Question: I'm working on a simple implementation of <URL>.
'''
import folium
map_1 = folium.Map(location=[45.372, -<PHONE>], zoom_start=12,
tiles='Stamen Terrain')
map_1.simple_marker([45.3288, -<PHONE>], popup='Mt. Hood Meadows')
map_1.simple_marker([45.3311, -<PHONE>], popup='Timberline Lodge')
map_1.create_map(path='mthood.html')
'''
I can include HTML in the popup, but I'd like to embed a webpage. Here is my mock-up.

Is it possible?
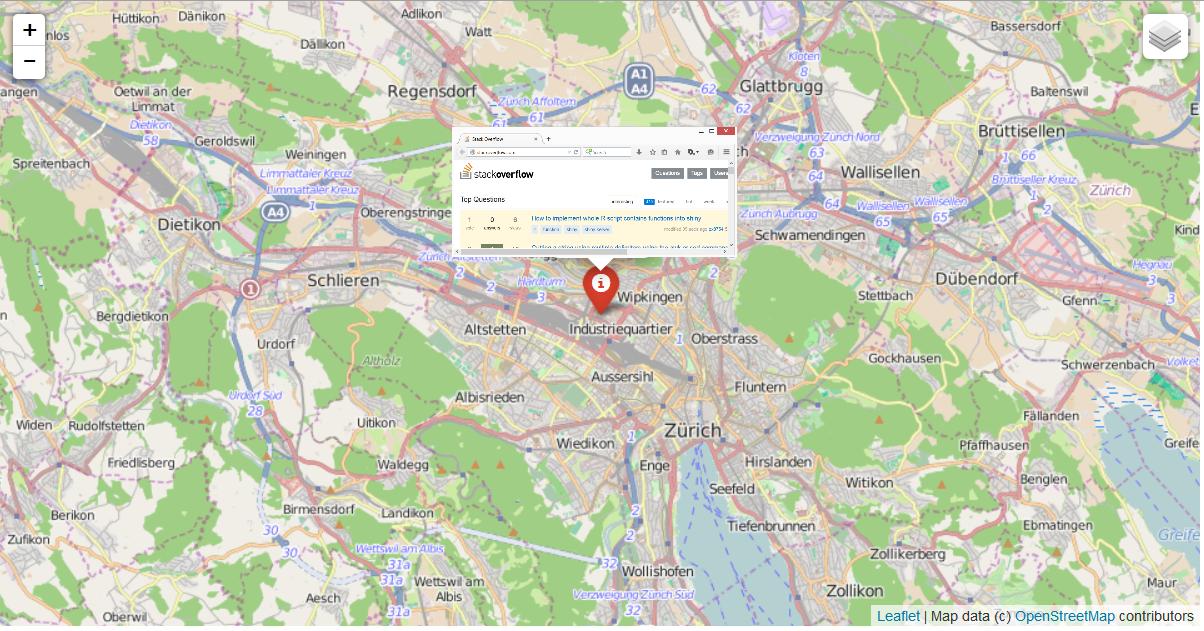
Answer: Here a quick example of how I proceed :
'''
def get_frame(url,width,height):
html = """
<!doctype html>
<html>
<iframe id="myIFrame" width="{}" height="{}" src={}""".format(width,height,url) + """ frameborder="0"></iframe>
<script type="text/javascript">
var resizeIFrame = function(event) {
var loc = document.location;
if (event.origin != loc.protocol + '//' + loc.host) return;
var myIFrame = document.getElementById('myIFrame');
if (myIFrame) {
myIFrame.style.height = event.data.h + "px";
myIFrame.style.width = event.data.w + "px";
}
};
if (window.addEventListener) {
window.addEventListener("message", resizeIFrame, false);
} else if (window.attachEvent) {
window.attachEvent("onmessage", resizeIFrame);
}
</script>
</html>"""
popup = get_frame(url,
width,
height)
marker = folium.CircleMarker([lat,lon],
radius=radius,
color='#3186cc',
fill_color = '#3186cc',
popup=popup)
marker.add_to(map)
iframe = folium.element.IFrame(html=html,width=width,height=height)
popup = folium.Popup(iframe,max_width=width)
return popup
'''
I took the script from <URL>, and you can check running the code snippet
'''
<!DOCTYPE html>
<head>
<meta http-equiv="content-type" content="text/html; charset=UTF-8" />
<script src="https://cdnjs.cloudflare.com/ajax/libs/leaflet/0.7.3/leaflet.js"></script>
<script src="https://ajax.googleapis.com/ajax/libs/jquery/1.11.1/jquery.min.js"></script>
<script src="https://maxcdn.bootstrapcdn.com/bootstrap/3.2.0/js/bootstrap.min.js"></script>
<script src="https://rawgithub.com/lvoogdt/Leaflet.awesome-markers/2.0/develop/dist/leaflet.awesome-markers.js"></script>
<script src="https://cdnjs.cloudflare.com/ajax/libs/leaflet.markercluster/0.4.0/leaflet.markercluster-src.js"></script>
<script src="https://cdnjs.cloudflare.com/ajax/libs/leaflet.markercluster/0.4.0/leaflet.markercluster.js"></script>
<link rel="stylesheet" href="https://cdnjs.cloudflare.com/ajax/libs/leaflet/0.7.3/leaflet.css" />
<link rel="stylesheet" href="https://maxcdn.bootstrapcdn.com/bootstrap/3.2.0/css/bootstrap.min.css" />
<link rel="stylesheet" href="https://maxcdn.bootstrapcdn.com/bootstrap/3.2.0/css/bootstrap-theme.min.css" />
<link rel="stylesheet" href="https://maxcdn.bootstrapcdn.com/font-awesome/4.1.0/css/font-awesome.min.css" />
<link rel="stylesheet" href="https://rawgit.com/lvoogdt/Leaflet.awesome-markers/2.0/develop/dist/leaflet.awesome-markers.css" />
<link rel="stylesheet" href="https://cdnjs.cloudflare.com/ajax/libs/leaflet.markercluster/0.4.0/MarkerCluster.Default.css" />
<link rel="stylesheet" href="https://cdnjs.cloudflare.com/ajax/libs/leaflet.markercluster/0.4.0/MarkerCluster.css" />
<link rel="stylesheet" href="https://raw.githubusercontent.com/python-visualization/folium/master/folium/templates/leaflet.awesome.rotate.css" />
<style>
html, body {
width: 100%;
height: 100%;
margin: 0;
padding: 0;
}
#map {
position:absolute;
top:0;
bottom:0;
right:0;
left:0;
}
</style>
<style> #map_b2063da716d14361b72b0f9a50315884 {
position : relative;
width : 100.0%;
height: 100.0%;
left: 0.0%;
top: 0.0%;
}
</style>
</head>
<body>
<div class="folium-map" id="map_b2063da716d14361b72b0f9a50315884" ></div>
</body>
<script>
var southWest = L.latLng(-90, -180);
var northEast = L.latLng(90, 180);
var bounds = L.latLngBounds(southWest, northEast);
var map_b2063da716d14361b72b0f9a50315884 = L.map('map_b2063da716d14361b72b0f9a50315884', {
center:[37.38583,-5.99306],
zoom: 12,
maxBounds: bounds,
layers: [],
crs: L.CRS.EPSG3857
});
var tile_layer_b2761496c65d46bf86a90b028be4d5f1 = L.tileLayer(
'https://{s}.tile.openstreetmap.org/{z}/{x}/{y}.png',
{
maxZoom: 18,
minZoom: 1,
attribution: 'Data by <a href="http://openstreetmap.org">OpenStreetMap</a>, under <a href="http://www.openstreetmap.org/copyright">ODbL</a>.',
detectRetina: false
}
).addTo(map_b2063da716d14361b72b0f9a50315884);
var circle_marker_16be3d0af1084adbbb743bb146162d55 = L.circle(
[37.38376,-5.9914],
20,
{
color: '#3186cc',
fillColor: '#3186cc',
fillOpacity: 0.6
}
)
.addTo(map_b2063da716d14361b72b0f9a50315884);
var popup_0146596d5713425b90dd89b1beb77099 = L.popup({maxWidth: '800'});
var i_frame_8bf40a55fcf94c2aae94317c7c942f95 = $('<iframe src="data:text/html;base64,CiAgICAgICAgCiAgICAgICAgICAgICAKICAgICAgICAgICAgPCFkb2N0eXBlIGh0bWw+CiAgICAgICAgPGh0bWw+CiAgICAgICAgPGlmcmFtZSBpZD0ibXlJRnJhbWUiIHdpZHRoPSI4MDAiIGhlaWdodD0iNTAwIiBzcmM9aHR0cHM6Ly9lbi53aWtpcGVkaWEub3JnL3dpa2kvU2V2aWxsZV9DYXRoZWRyYWwgZnJhbWVib3JkZXI9IjAiPjwvaWZyYW1lPgogICAgICAgIDxzY3JpcHQgdHlwZT0idGV4dC9qYXZhc2NyaXB0Ij4KICAgICAgICB2YXIgcmVzaXplSUZyYW1lID0gZnVuY3Rpb24oZXZlbnQpIHsKICAgICAgICAgICAgdmFyIGxvYyA9IGRvY3VtZW50LmxvY2F0aW9uOwogICAgICAgICAgICBpZiAoZXZlbnQub3JpZ2luICE9IGxvYy5wcm90b2NvbCArICcvLycgKyBsb2MuaG9zdCkgcmV0dXJuOwogICAgICAgICAgICAKICAgICAgICAgICAgdmFyIG15SUZyYW1lID0gZG9jdW1lbnQuZ2V0RWxlbWVudEJ5SWQoJ215SUZyYW1lJyk7CiAgICAgICAgICAgIGlmIChteUlGcmFtZSkgewogICAgICAgICAgICAgICAgbXlJRnJhbWUuc3R5bGUuaGVpZ2h0ID0gZXZlbnQuZGF0YS5oICsgInB4IjsKICAgICAgICAgICAgICAgIG15SUZyYW1lLnN0eWxlLndpZHRoICA9IGV2ZW50LmRhdGEudyArICJweCI7CiAgICAgICAgICAgIH0KICAgICAgICB9OwogICAgICAgIGlmICh3aW5kb3cuYWRkRXZlbnRMaXN0ZW5lcikgewogICAgICAgICAgICB3aW5kb3cuYWRkRXZlbnRMaXN0ZW5lcigibWVzc2FnZSIsIHJlc2l6ZUlGcmFtZSwgZmFsc2UpOwogICAgICAgIH0gZWxzZSBpZiAod2luZG93LmF0dGFjaEV2ZW50KSB7CiAgICAgICAgICAgIHdpbmRvdy5hdHRhY2hFdmVudCgib25tZXNzYWdlIiwgcmVzaXplSUZyYW1lKTsKICAgICAgICB9CiAgICAgICAgPC9zY3JpcHQ+CiAgICAgICAgPC9odG1sPgogICAgICAgIAogICAgICAgIA==" width="800" height="500"></iframe>')[0];
popup_0146596d5713425b90dd89b1beb77099.setContent(i_frame_8bf40a55fcf94c2aae94317c7c942f95);
circle_marker_16be3d0af1084adbbb743bb146162d55.bindPopup(popup_0146596d5713425b90dd89b1beb77099);
var circle_marker_0211ff4767b34184ad4c663e0b1d729c = L.circle(
[37.383889,-5.991389],
20,
{
color: '#3186cc',
fillColor: '#3186cc',
fillOpacity: 0.6
}
)
.addTo(map_b2063da716d14361b72b0f9a50315884);
var popup_b92b5fd312c94c00984279d5b1b86f69 = L.popup({maxWidth: '800'});
var i_frame_2d42c75caa4245a59d6f07b1c9212cc8 = $('<iframe src="data:text/html;base64,CiAgICAgICAgCiAgICAgICAgICAgICAKICAgICAgICAgICAgPCFkb2N0eXBlIGh0bWw+CiAgICAgICAgPGh0bWw+CiAgICAgICAgPGlmcmFtZSBpZD0ibXlJRnJhbWUiIHdpZHRoPSI4MDAiIGhlaWdodD0iNTAwIiBzcmM9aHR0cHM6Ly9lbi53aWtpcGVkaWEub3JnL3dpa2kvQWxjwod6YXJfb2ZfU2V2aWxsZSBmcmFtZWJvcmRlcj0iMCI+PC9pZnJhbWU+CiAgICAgICAgPHNjcmlwdCB0eXBlPSJ0ZXh0L2phdmFzY3JpcHQiPgogICAgICAgIHZhciByZXNpemVJRnJhbWUgPSBmdW5jdGlvbihldmVudCkgewogICAgICAgICAgICB2YXIgbG9jID0gZG9jdW1lbnQubG9jYXRpb247CiAgICAgICAgICAgIGlmIChldmVudC5vcmlnaW4gIT0gbG9jLnByb3RvY29sICsgJy8vJyArIGxvYy5ob3N0KSByZXR1cm47CiAgICAgICAgICAgIAogICAgICAgICAgICB2YXIgbXlJRnJhbWUgPSBkb2N1bWVudC5nZXRFbGVtZW50QnlJZCgnbXlJRnJhbWUnKTsKICAgICAgICAgICAgaWYgKG15SUZyYW1lKSB7CiAgICAgICAgICAgICAgICBteUlGcmFtZS5zdHlsZS5oZWlnaHQgPSBldmVudC5kYXRhLmggKyAicHgiOwogICAgICAgICAgICAgICAgbXlJRnJhbWUuc3R5bGUud2lkdGggID0gZXZlbnQuZGF0YS53ICsgInB4IjsKICAgICAgICAgICAgfQogICAgICAgIH07CiAgICAgICAgaWYgKHdpbmRvdy5hZGRFdmVudExpc3RlbmVyKSB7CiAgICAgICAgICAgIHdpbmRvdy5hZGRFdmVudExpc3RlbmVyKCJtZXNzYWdlIiwgcmVzaXplSUZyYW1lLCBmYWxzZSk7CiAgICAgICAgfSBlbHNlIGlmICh3aW5kb3cuYXR0YWNoRXZlbnQpIHsKICAgICAgICAgICAgd2luZG93LmF0dGFjaEV2ZW50KCJvbm1lc3NhZ2UiLCByZXNpemVJRnJhbWUpOwogICAgICAgIH0KICAgICAgICA8L3NjcmlwdD4KICAgICAgICA8L2h0bWw+CiAgICAgICAgCiAgICAgICAg" width="800" height="500"></iframe>')[0];
popup_b92b5fd312c94c00984279d5b1b86f69.setContent(i_frame_2d42c75caa4245a59d6f07b1c9212cc8);
circle_marker_0211ff4767b34184ad4c663e0b1d729c.bindPopup(popup_b92b5fd312c94c00984279d5b1b86f69);
var circle_marker_4cc91c97e25a4456b822e55f4ecb1549 = L.circle(
[37.384,-5.992],
20,
{
color: '#3186cc',
fillColor: '#3186cc',
fillOpacity: 0.6
}
)
.addTo(map_b2063da716d14361b72b0f9a50315884);
var popup_0b953df7a418459c8e72e0f5c1b0bb87 = L.popup({maxWidth: '800'});
var i_frame_d059900a061a4549b59097ff5ee8b4d0 = $('<iframe src="data:text/html;base64,CiAgICAgICAgCiAgICAgICAgICAgICAKICAgICAgICAgICAgPCFkb2N0eXBlIGh0bWw+CiAgICAgICAgPGh0bWw+CiAgICAgICAgPGlmcmFtZSBpZD0ibXlJRnJhbWUiIHdpZHRoPSI4MDAiIGhlaWdodD0iNTAwIiBzcmM9aHR0cHM6Ly9lbi53aWtpcGVkaWEub3JnL3dpa2kvR2VuZXJhbF9BcmNoaXZlX29mX3RoZV9JbmRpZXMgZnJhbWVib3JkZXI9IjAiPjwvaWZyYW1lPgogICAgICAgIDxzY3JpcHQgdHlwZT0idGV4dC9qYXZhc2NyaXB0Ij4KICAgICAgICB2YXIgcmVzaXplSUZyYW1lID0gZnVuY3Rpb24oZXZlbnQpIHsKICAgICAgICAgICAgdmFyIGxvYyA9IGRvY3VtZW50LmxvY2F0aW9uOwogICAgICAgICAgICBpZiAoZXZlbnQub3JpZ2luICE9IGxvYy5wcm90b2NvbCArICcvLycgKyBsb2MuaG9zdCkgcmV0dXJuOwogICAgICAgICAgICAKICAgICAgICAgICAgdmFyIG15SUZyYW1lID0gZG9jdW1lbnQuZ2V0RWxlbWVudEJ5SWQoJ215SUZyYW1lJyk7CiAgICAgICAgICAgIGlmIChteUlGcmFtZSkgewogICAgICAgICAgICAgICAgbXlJRnJhbWUuc3R5bGUuaGVpZ2h0ID0gZXZlbnQuZGF0YS5oICsgInB4IjsKICAgICAgICAgICAgICAgIG15SUZyYW1lLnN0eWxlLndpZHRoICA9IGV2ZW50LmRhdGEudyArICJweCI7CiAgICAgICAgICAgIH0KICAgICAgICB9OwogICAgICAgIGlmICh3aW5kb3cuYWRkRXZlbnRMaXN0ZW5lcikgewogICAgICAgICAgICB3aW5kb3cuYWRkRXZlbnRMaXN0ZW5lcigibWVzc2FnZSIsIHJlc2l6ZUlGcmFtZSwgZmFsc2UpOwogICAgICAgIH0gZWxzZSBpZiAod2luZG93LmF0dGFjaEV2ZW50KSB7CiAgICAgICAgICAgIHdpbmRvdy5hdHRhY2hFdmVudCgib25tZXNzYWdlIiwgcmVzaXplSUZyYW1lKTsKICAgICAgICB9CiAgICAgICAgPC9zY3JpcHQ+CiAgICAgICAgPC9odG1sPgogICAgICAgIAogICAgICAgIA==" width="800" height="500"></iframe>')[0];
popup_0b953df7a418459c8e72e0f5c1b0bb87.setContent(i_frame_d059900a061a4549b59097ff5ee8b4d0);
circle_marker_4cc91c97e25a4456b822e55f4ecb1549.bindPopup(popup_0b953df7a418459c8e72e0f5c1b0bb87);
var circle_marker_f36b000114d34c4480c0e3874b3a1aff = L.circle(
[37.3925,-5.999722],
20,
{
color: '#3186cc',
fillColor: '#3186cc',
fillOpacity: 0.6
}
)
.addTo(map_b2063da716d14361b72b0f9a50315884);
var popup_8b33998389c647748a4b7f558db9086f = L.popup({maxWidth: '800'});
var i_frame_37f9728e7129448d8421dadcc3a5a7e7 = $('<iframe src="data:text/html;base64,CiAgICAgICAgCiAgICAgICAgICAgICAKICAgICAgICAgICAgPCFkb2N0eXBlIGh0bWw+CiAgICAgICAgPGh0bWw+CiAgICAgICAgPGlmcmFtZSBpZD0ibXlJRnJhbWUiIHdpZHRoPSI4MDAiIGhlaWdodD0iNTAwIiBzcmM9aHR0cHM6Ly9lbi53aWtpcGVkaWEub3JnL3dpa2kvTXVzZXVtX29mX0ZpbmVfQXJ0c19vZl9TZXZpbGxlIGZyYW1lYm9yZGVyPSIwIj48L2lmcmFtZT4KICAgICAgICA8c2NyaXB0IHR5cGU9InRleHQvamF2YXNjcmlwdCI+CiAgICAgICAgdmFyIHJlc2l6ZUlGcmFtZSA9IGZ1bmN0aW9uKGV2ZW50KSB7CiAgICAgICAgICAgIHZhciBsb2MgPSBkb2N1bWVudC5sb2NhdGlvbjsKICAgICAgICAgICAgaWYgKGV2ZW50Lm9yaWdpbiAhPSBsb2MucHJvdG9jb2wgKyAnLy8nICsgbG9jLmhvc3QpIHJldHVybjsKICAgICAgICAgICAgCiAgICAgICAgICAgIHZhciBteUlGcmFtZSA9IGRvY3VtZW50LmdldEVsZW1lbnRCeUlkKCdteUlGcmFtZScpOwogICAgICAgICAgICBpZiAobXlJRnJhbWUpIHsKICAgICAgICAgICAgICAgIG15SUZyYW1lLnN0eWxlLmhlaWdodCA9IGV2ZW50LmRhdGEuaCArICJweCI7CiAgICAgICAgICAgICAgICBteUlGcmFtZS5zdHlsZS53aWR0aCAgPSBldmVudC5kYXRhLncgKyAicHgiOwogICAgICAgICAgICB9CiAgICAgICAgfTsKICAgICAgICBpZiAod2luZG93LmFkZEV2ZW50TGlzdGVuZXIpIHsKICAgICAgICAgICAgd2luZG93LmFkZEV2ZW50TGlzdGVuZXIoIm1lc3NhZ2UiLCByZXNpemVJRnJhbWUsIGZhbHNlKTsKICAgICAgICB9IGVsc2UgaWYgKHdpbmRvdy5hdHRhY2hFdmVudCkgewogICAgICAgICAgICB3aW5kb3cuYXR0YWNoRXZlbnQoIm9ubWVzc2FnZSIsIHJlc2l6ZUlGcmFtZSk7CiAgICAgICAgfQogICAgICAgIDwvc2NyaXB0PgogICAgICAgIDwvaHRtbD4KICAgICAgICAKICAgICAgICA=" width="800" height="500"></iframe>')[0];
popup_8b33998389c647748a4b7f558db9086f.setContent(i_frame_37f9728e7129448d8421dadcc3a5a7e7);
circle_marker_f36b000114d34c4480c0e3874b3a1aff.bindPopup(popup_8b33998389c647748a4b7f558db9086f);
var circle_marker_c8f4a3824ab248d7b4516decbda1b587 = L.circle(
[37.3899,-5.98711],
20,
{
color: '#3186cc',
fillColor: '#3186cc',
fillOpacity: 0.6
}
)
.addTo(map_b2063da716d14361b72b0f9a50315884);
var popup_d59527a47f074edb946f6a17991ba6e3 = L.popup({maxWidth: '800'});
var i_frame_c087ed2281544bcd954d25c51e54fcb3 = $('<iframe src="data:text/html;base64,CiAgICAgICAgCiAgICAgICAgICAgICAKICAgICAgICAgICAgPCFkb2N0eXBlIGh0bWw+CiAgICAgICAgPGh0bWw+CiAgICAgICAgPGlmcmFtZSBpZD0ibXlJRnJhbWUiIHdpZHRoPSI4MDAiIGhlaWdodD0iNTAwIiBzcmM9aHR0cHM6Ly9lbi53aWtpcGVkaWEub3JnL3dpa2kvQ2FzYV9kZV9QaWxhdG9zIGZyYW1lYm9yZGVyPSIwIj48L2lmcmFtZT4KICAgICAgICA8c2NyaXB0IHR5cGU9InRleHQvamF2YXNjcmlwdCI+CiAgICAgICAgdmFyIHJlc2l6ZUlGcmFtZSA9IGZ1bmN0aW9uKGV2ZW50KSB7CiAgICAgICAgICAgIHZhciBsb2MgPSBkb2N1bWVudC5sb2NhdGlvbjsKICAgICAgICAgICAgaWYgKGV2ZW50Lm9yaWdpbiAhPSBsb2MucHJvdG9jb2wgKyAnLy8nICsgbG9jLmhvc3QpIHJldHVybjsKICAgICAgICAgICAgCiAgICAgICAgICAgIHZhciBteUlGcmFtZSA9IGRvY3VtZW50LmdldEVsZW1lbnRCeUlkKCdteUlGcmFtZScpOwogICAgICAgICAgICBpZiAobXlJRnJhbWUpIHsKICAgICAgICAgICAgICAgIG15SUZyYW1lLnN0eWxlLmhlaWdodCA9IGV2ZW50LmRhdGEuaCArICJweCI7CiAgICAgICAgICAgICAgICBteUlGcmFtZS5zdHlsZS53aWR0aCAgPSBldmVudC5kYXRhLncgKyAicHgiOwogICAgICAgICAgICB9CiAgICAgICAgfTsKICAgICAgICBpZiAod2luZG93LmFkZEV2ZW50TGlzdGVuZXIpIHsKICAgICAgICAgICAgd2luZG93LmFkZEV2ZW50TGlzdGVuZXIoIm1lc3NhZ2UiLCByZXNpemVJRnJhbWUsIGZhbHNlKTsKICAgICAgICB9IGVsc2UgaWYgKHdpbmRvdy5hdHRhY2hFdmVudCkgewogICAgICAgICAgICB3aW5kb3cuYXR0YWNoRXZlbnQoIm9ubWVzc2FnZSIsIHJlc2l6ZUlGcmFtZSk7CiAgICAgICAgfQogICAgICAgIDwvc2NyaXB0PgogICAgICAgIDwvaHRtbD4KICAgICAgICAKICAgICAgICA=" width="800" height="500"></iframe>')[0];
popup_d59527a47f074edb946f6a17991ba6e3.setContent(i_frame_c087ed2281544bcd954d25c51e54fcb3);
circle_marker_c8f4a3824ab248d7b4516decbda1b587.bindPopup(popup_d59527a47f074edb946f6a17991ba6e3);
</script>
'''